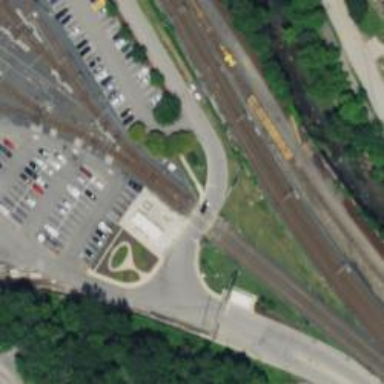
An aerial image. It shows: Railway crossing.